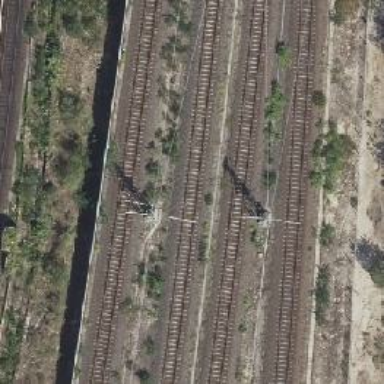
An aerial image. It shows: Catenary mast for power lines.